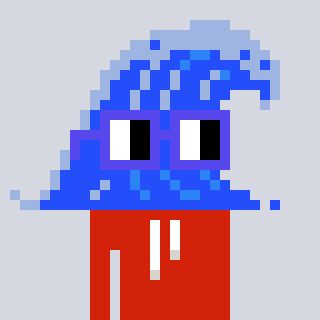
a pixel art character with square blue glasses, a wave-shaped head and a red-colored body on a cool background